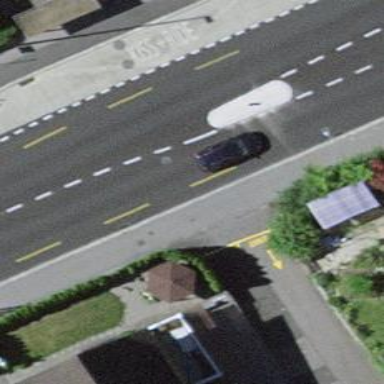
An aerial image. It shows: Secondary road with asphalt surface. It has separate cycle lane and sidewalks on both sides.